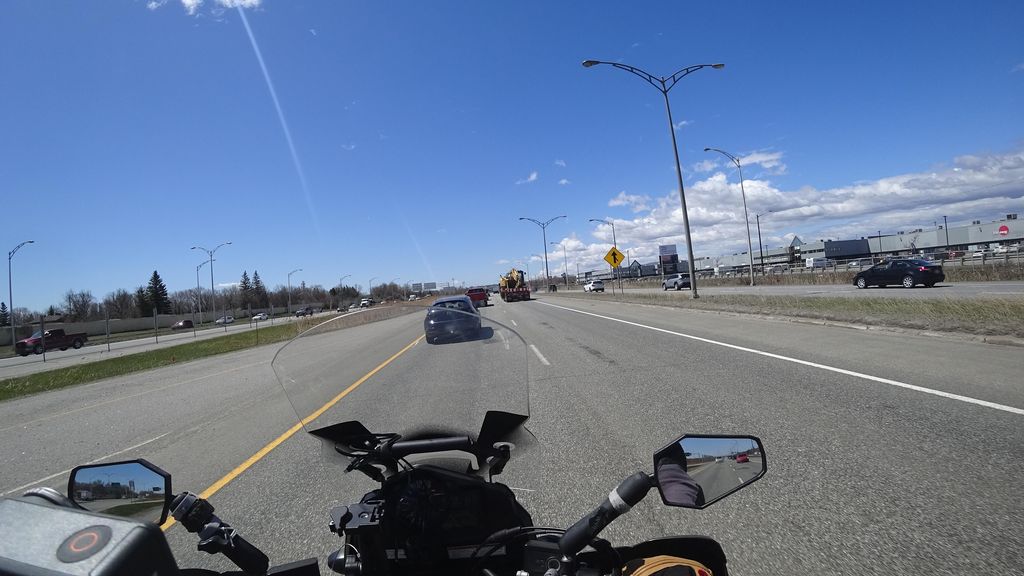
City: quebec_city